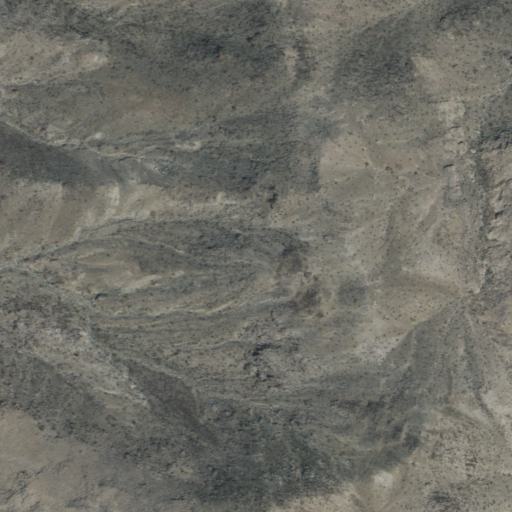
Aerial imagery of cliff(s) in California named Seventeenmile Point containing only shrub